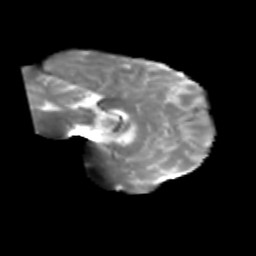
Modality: T2w
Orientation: sagittal
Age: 34
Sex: male
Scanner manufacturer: siemens
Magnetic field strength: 3 T
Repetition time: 1.8 s
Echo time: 0.07 s